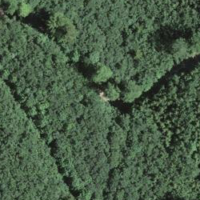
EUNIS habitat code: 41
Species observed at this site:
Vaccinium myrtillus